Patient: sex M, age 61
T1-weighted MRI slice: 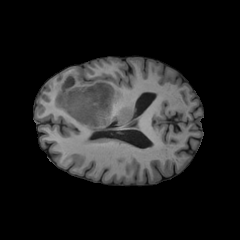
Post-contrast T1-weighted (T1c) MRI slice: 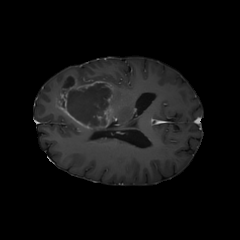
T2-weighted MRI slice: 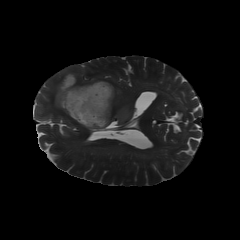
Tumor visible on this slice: yes
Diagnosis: Glioblastoma, IDH-wildtype
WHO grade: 4